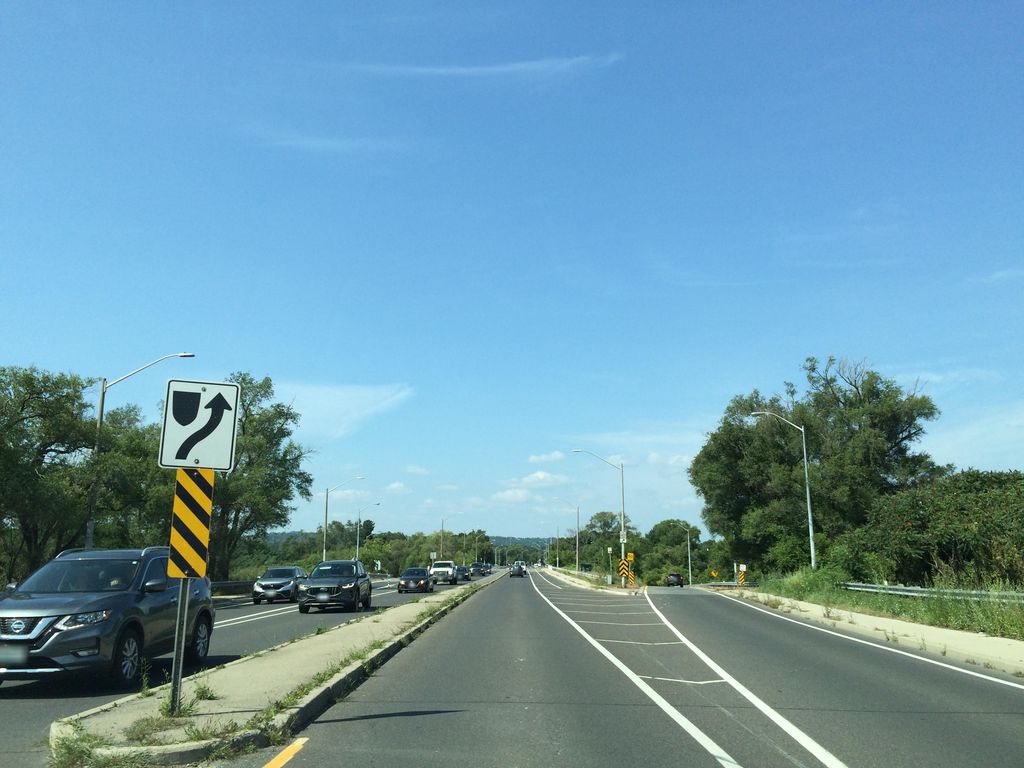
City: hamilton